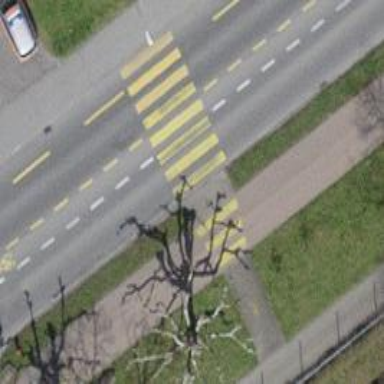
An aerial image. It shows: Kerb barrier.